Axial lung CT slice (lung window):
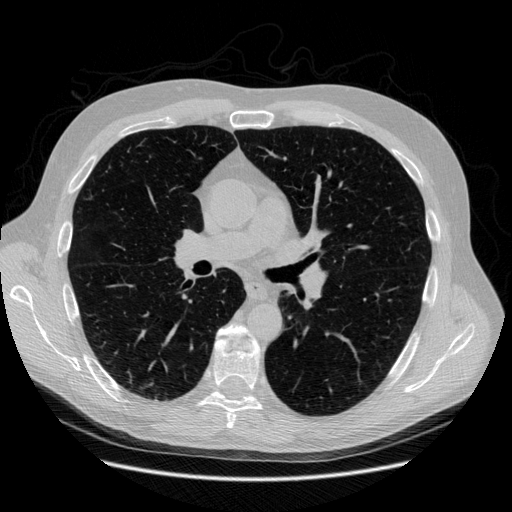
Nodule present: no